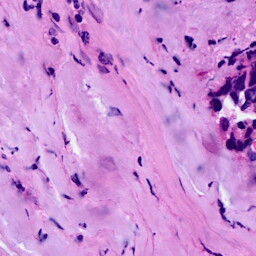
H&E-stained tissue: Breast